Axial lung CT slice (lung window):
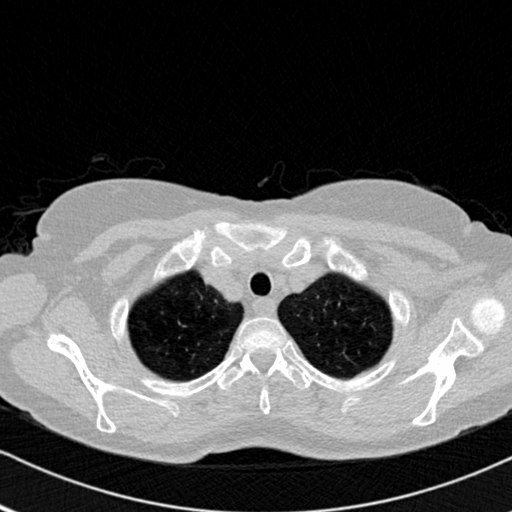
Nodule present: no